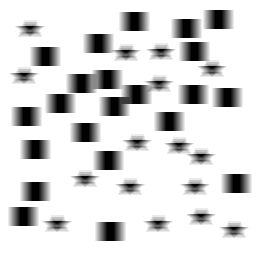
Squares: 22
Triangles: 0
Stars: 16
Total shapes: 38